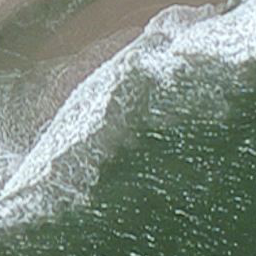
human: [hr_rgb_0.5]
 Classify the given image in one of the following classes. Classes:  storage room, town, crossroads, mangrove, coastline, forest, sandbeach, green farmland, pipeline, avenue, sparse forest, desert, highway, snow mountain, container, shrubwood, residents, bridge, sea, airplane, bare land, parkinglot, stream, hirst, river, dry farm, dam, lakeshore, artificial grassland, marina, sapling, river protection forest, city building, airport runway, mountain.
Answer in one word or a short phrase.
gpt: coastline